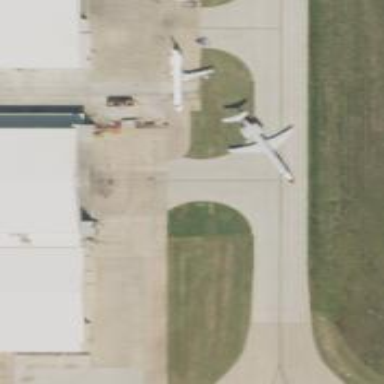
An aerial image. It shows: View of taxiway at the airport.